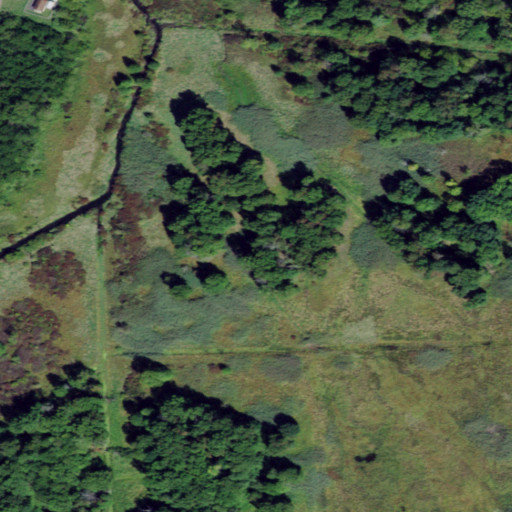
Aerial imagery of valley in New Jersey named Pequest Valley containing woody wetlands, pasture, deciduous forest, and open development